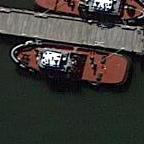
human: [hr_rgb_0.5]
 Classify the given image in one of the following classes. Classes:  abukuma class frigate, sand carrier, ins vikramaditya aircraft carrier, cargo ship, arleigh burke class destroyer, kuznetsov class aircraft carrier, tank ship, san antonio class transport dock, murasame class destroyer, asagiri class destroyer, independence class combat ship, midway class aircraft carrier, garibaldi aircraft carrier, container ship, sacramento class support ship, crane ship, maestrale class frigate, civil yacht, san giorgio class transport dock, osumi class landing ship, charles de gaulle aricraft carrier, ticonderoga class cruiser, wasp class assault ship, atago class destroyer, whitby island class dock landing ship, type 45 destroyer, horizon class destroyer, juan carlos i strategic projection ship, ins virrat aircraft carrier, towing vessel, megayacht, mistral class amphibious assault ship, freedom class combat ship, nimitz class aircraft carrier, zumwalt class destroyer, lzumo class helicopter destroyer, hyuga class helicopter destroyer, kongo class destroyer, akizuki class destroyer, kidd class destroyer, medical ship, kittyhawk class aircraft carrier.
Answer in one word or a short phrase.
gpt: Towing vessel